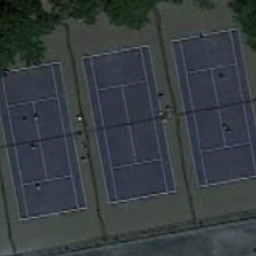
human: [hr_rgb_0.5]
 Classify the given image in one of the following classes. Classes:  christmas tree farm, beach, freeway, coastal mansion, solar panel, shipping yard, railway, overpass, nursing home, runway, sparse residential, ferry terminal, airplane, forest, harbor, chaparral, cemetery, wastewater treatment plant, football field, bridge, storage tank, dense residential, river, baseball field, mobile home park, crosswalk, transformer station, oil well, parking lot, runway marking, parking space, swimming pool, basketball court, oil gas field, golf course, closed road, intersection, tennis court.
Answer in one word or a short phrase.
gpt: tennis court